Question: I'm trying to estimate the Weibull-Gamma Distribution parameters, but I'm encountering the following error:
> "the function mle failed to estimate the parameters, with the error
code 7"
What do I do?
The Weibull-Gamma Distribution
Density Function
'''
dWeibullGamma <- function(x, alpha, beta, lambda)
{
((alpha*beta)/(lambda))*(x^(alpha-1))*(1+(1/lambda)*x^(alpha))^(-(beta+1))
}
'''
Cumulative Distribution Function
'''
pWeibullGamma <- function(x, alpha, beta, lambda)
{
1-(1+(1/lambda)*x^(alpha))^(-(beta))
}
'''
Hazard Function
'''
hWeibullGamma <- function(x, alpha, beta, lambda)
{
((alpha*beta)/(lambda))*(x^(alpha-1))*(1+(1/lambda)*x^(alpha))^(-(beta+1))/(1+(1/lambda)*x^(alpha))^(-(beta))
}
'''
Survival Function
'''
sWeibullGamma <- function(x,alpha,beta,lambda)
{
(1+(1/lambda)*x^(alpha))^(-(beta))
}
'''
Estimation
'''
paramWG = fitdist(data = dadosp, distr = 'WeibullGamma', start = c(alpha=1.5,beta=1,lambda=1.5), lower= c(0, 0))
summary(paramWG)
'''

'''
Sample:
dadosp = c(240.3,71.9,271.3, 186.3,241,253,287.4,138.3,206.9,176,270.4,73.3,118.9,203.1,139.7,31,269.6,140.2,205.1,133.2,107,354.6,277,27.6,186,260.9,350.4,242.6,292.5, 112.3,242.8,310.7,309.9,53.1,326.5,145.7,271.5, 117.5,264.7,243.9,182,136.7,103.8,188.3,236,419.8,338.6,357.7)
'''
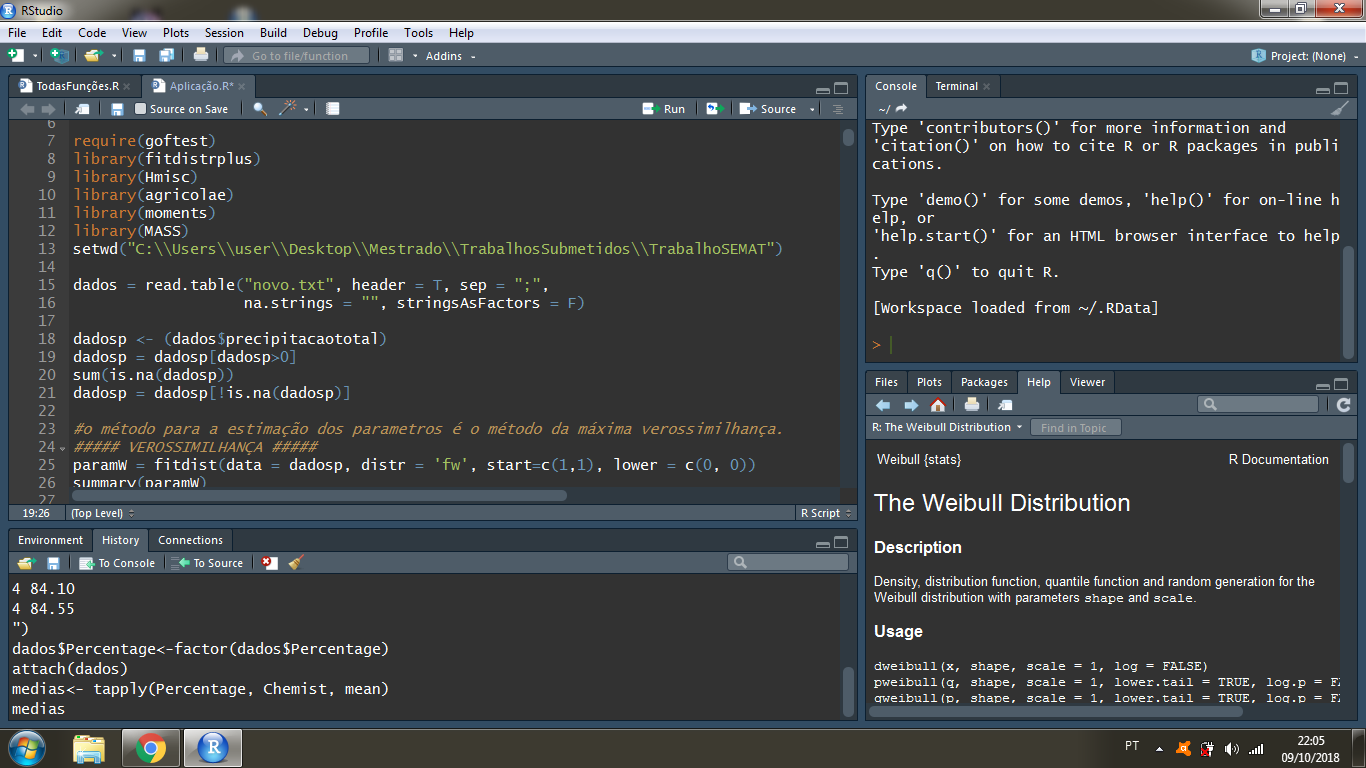
Answer: For your sample, the algorithm does not converge when estimating the ML. Fitting a Weibull-Gamma distribution to this data would require an extremely high 'lambda' value. You can solve this problem by estimating 'log10(lambda)' instead of 'lambda'.
You can add 'lambda <- 10^lambda' inside your 4 functions, e.g.
'''
dWeibullGamma <- function(x, alpha, beta, lambda)
{
lambda <- 10^lambda
((alpha*beta)/(lambda))*(x^(alpha-1))*(1+(1/lambda)*x^(alpha))^(-(beta+1))
}
'''
Then, the algorithm seems to converge:
'''
library(fitdistrplus)
paramWG = fitdist(data = data, distr = 'WeibullGamma',
start = list(alpha=1, beta=1, lambda=1), lower = c(0, 0, 0))
summary(paramWG)$estimate
'''
Output:
'''
alpha beta lambda
2.432939 799.631852 8.680802
'''
We see that the estimate of lambda is '10^8.68', hence the convergence problem when not taking the log.
You can also have a look at the fit as follows:
'''
newx <- 0:500
pars <- summary(paramWG)$estimate
pred <- dWeibullGamma(newx, pars["alpha"], pars["beta"], pars["lambda"])
hist(data, freq = FALSE)
lines(newx, pred, lwd = 2)
'''
<URL>
Note: maybe fitting another distribution would make more sense?